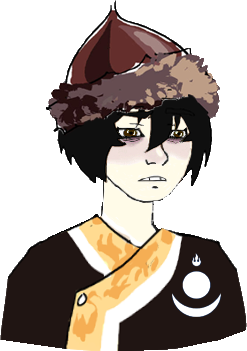
Label: 5_Twinkjak